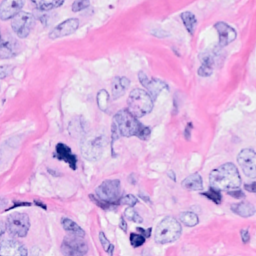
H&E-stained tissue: Breast